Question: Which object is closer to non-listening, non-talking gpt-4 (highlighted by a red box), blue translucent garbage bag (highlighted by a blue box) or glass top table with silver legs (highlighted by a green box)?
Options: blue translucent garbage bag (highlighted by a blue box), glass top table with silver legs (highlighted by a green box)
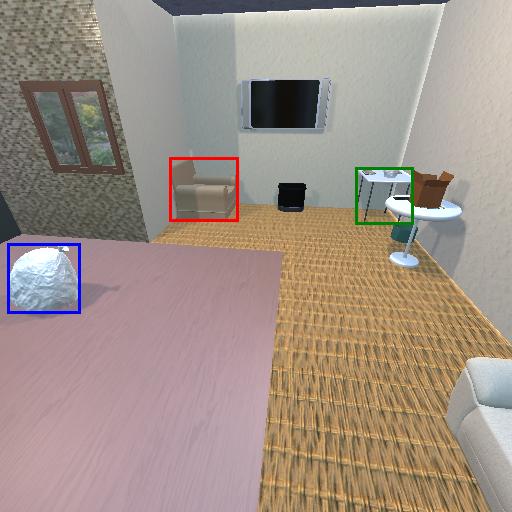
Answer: blue translucent garbage bag (highlighted by a blue box)